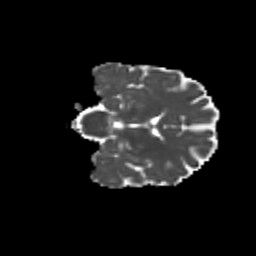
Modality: MD
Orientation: coronal
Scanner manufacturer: siemens
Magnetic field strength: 3 T
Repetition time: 9.2 s
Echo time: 0.084 s